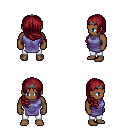
a pixel art fantasy rpg character, male body template, human, dark skin, chain tabard jacket, white pants, brunette right-swept hairstyle, iron tiara, four views (front, back, left, right), 2x2 character sprite sheet, small pixel art, hard edges, no anti-aliasing